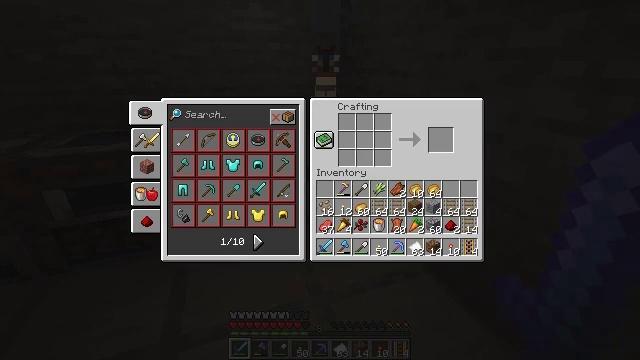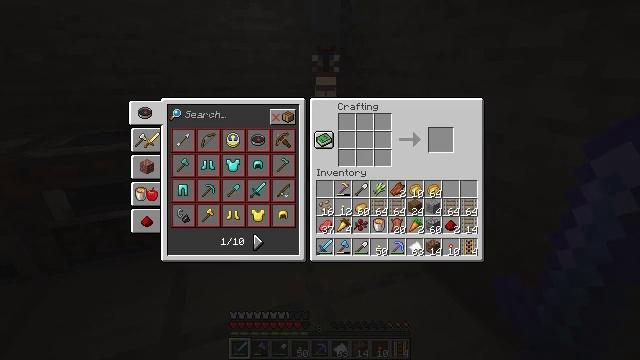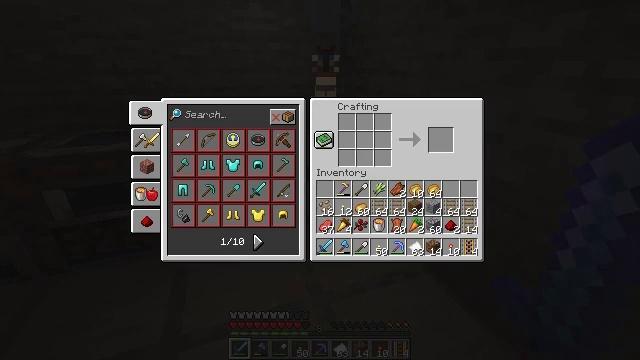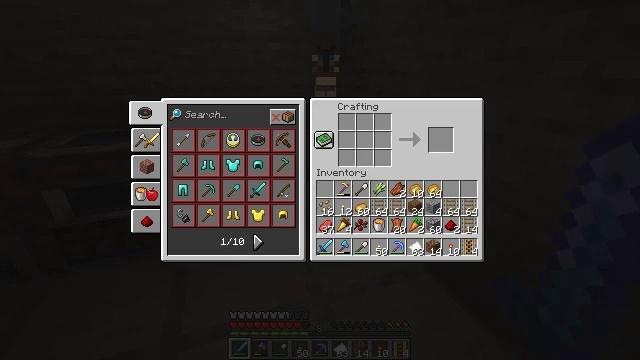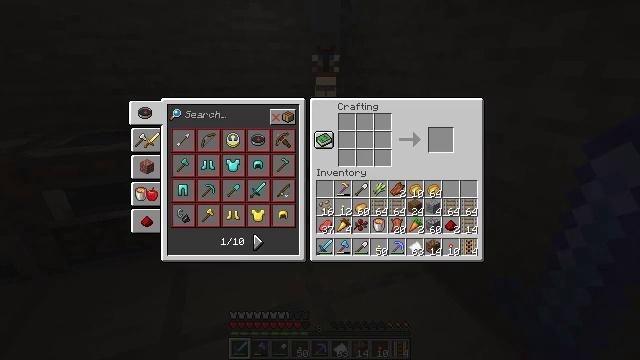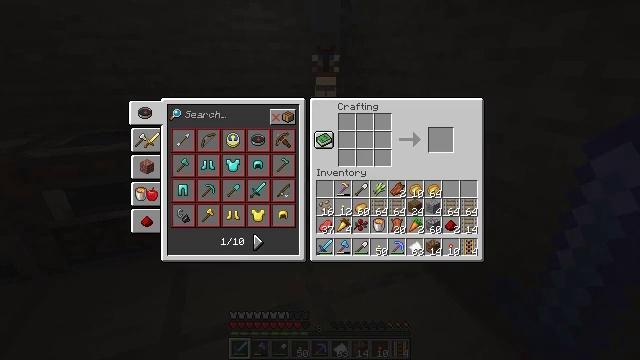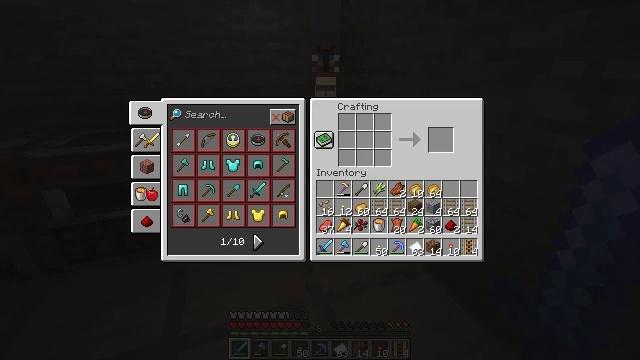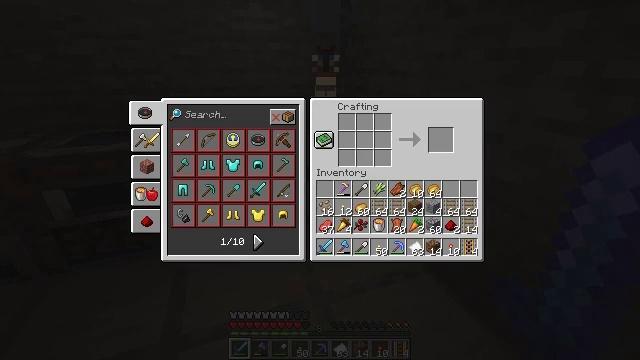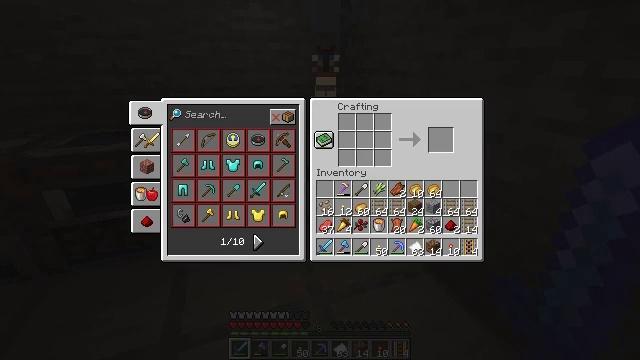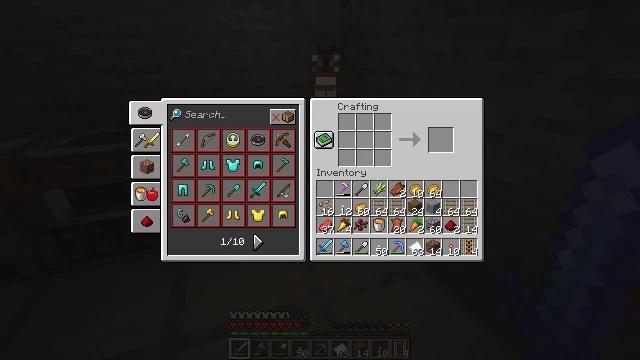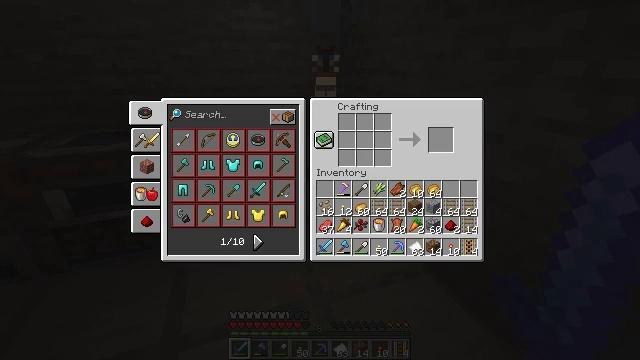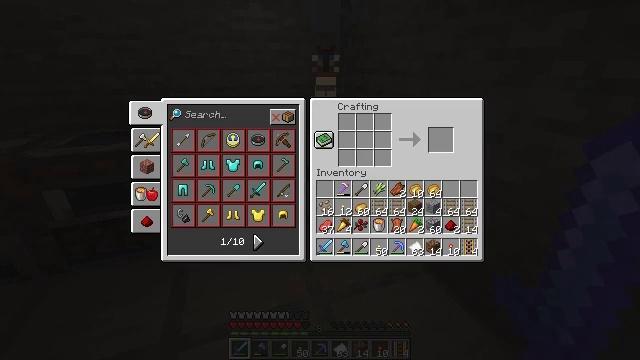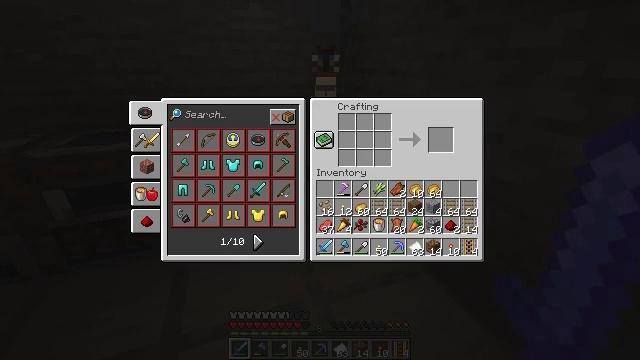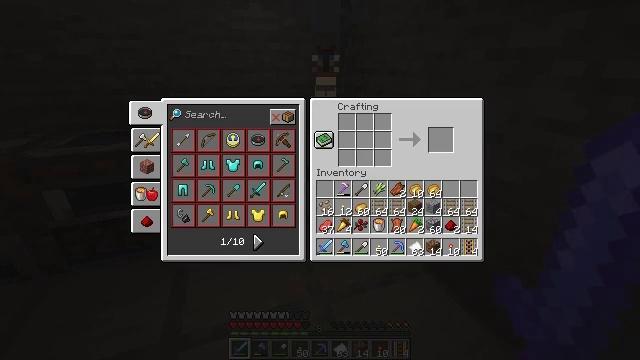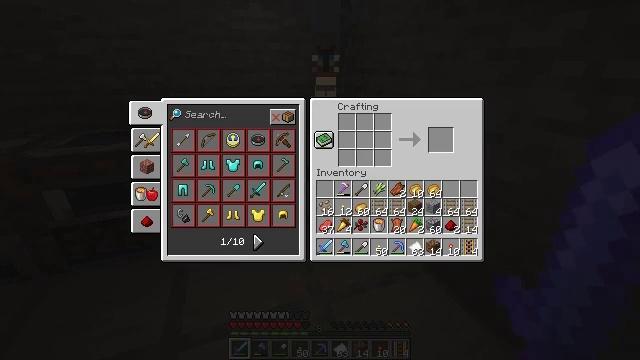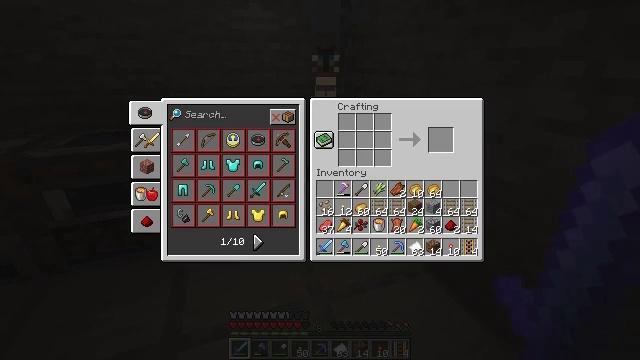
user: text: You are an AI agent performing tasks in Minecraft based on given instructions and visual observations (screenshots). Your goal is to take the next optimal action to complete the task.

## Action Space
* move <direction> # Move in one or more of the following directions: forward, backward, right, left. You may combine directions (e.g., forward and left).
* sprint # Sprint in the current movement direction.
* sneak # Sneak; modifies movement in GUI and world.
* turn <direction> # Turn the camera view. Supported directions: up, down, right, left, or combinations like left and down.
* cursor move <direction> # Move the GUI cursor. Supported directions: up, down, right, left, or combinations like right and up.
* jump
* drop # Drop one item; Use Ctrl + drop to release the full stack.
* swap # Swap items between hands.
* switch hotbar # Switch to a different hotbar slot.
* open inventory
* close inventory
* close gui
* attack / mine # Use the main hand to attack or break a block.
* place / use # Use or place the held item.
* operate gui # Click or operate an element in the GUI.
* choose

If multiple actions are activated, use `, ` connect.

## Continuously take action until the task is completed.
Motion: motion action
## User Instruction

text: Assemble paper and leather to create a book on the crafting table.
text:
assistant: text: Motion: turn left
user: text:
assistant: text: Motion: no_op
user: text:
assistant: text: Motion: no_op
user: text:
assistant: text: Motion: no_op
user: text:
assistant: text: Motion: no_op
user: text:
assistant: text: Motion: no_op
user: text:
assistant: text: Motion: no_op
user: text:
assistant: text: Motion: turn up
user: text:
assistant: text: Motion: turn left and up
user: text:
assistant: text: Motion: no_op
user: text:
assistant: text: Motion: no_op
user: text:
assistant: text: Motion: no_op
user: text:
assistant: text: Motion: no_op
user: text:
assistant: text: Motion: no_op
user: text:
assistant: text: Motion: no_op
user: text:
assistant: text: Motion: no_op
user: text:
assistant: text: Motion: no_op
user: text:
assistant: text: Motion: no_op
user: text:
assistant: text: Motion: no_op
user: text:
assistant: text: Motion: no_op
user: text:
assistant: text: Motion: no_op
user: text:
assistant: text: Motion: no_op
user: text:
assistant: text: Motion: no_op
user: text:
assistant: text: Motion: no_op
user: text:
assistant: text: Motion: no_op
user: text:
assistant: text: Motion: no_op
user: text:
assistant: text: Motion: no_op
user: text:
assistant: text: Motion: no_op
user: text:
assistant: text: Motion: no_op
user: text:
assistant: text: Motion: no_op